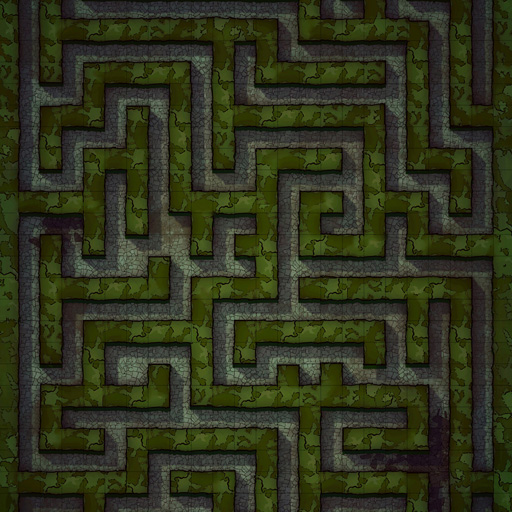
A D&D Grid Map hedge maze (Hedge Maze Map)